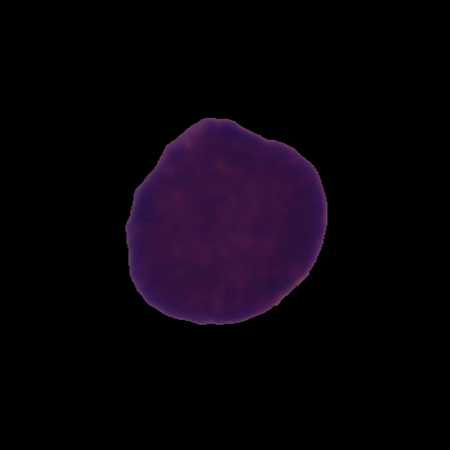
Label: healthy